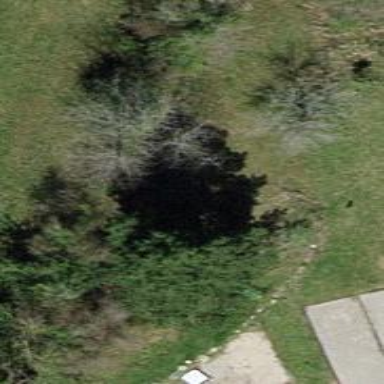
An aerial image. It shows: Tree with mixed leaves.